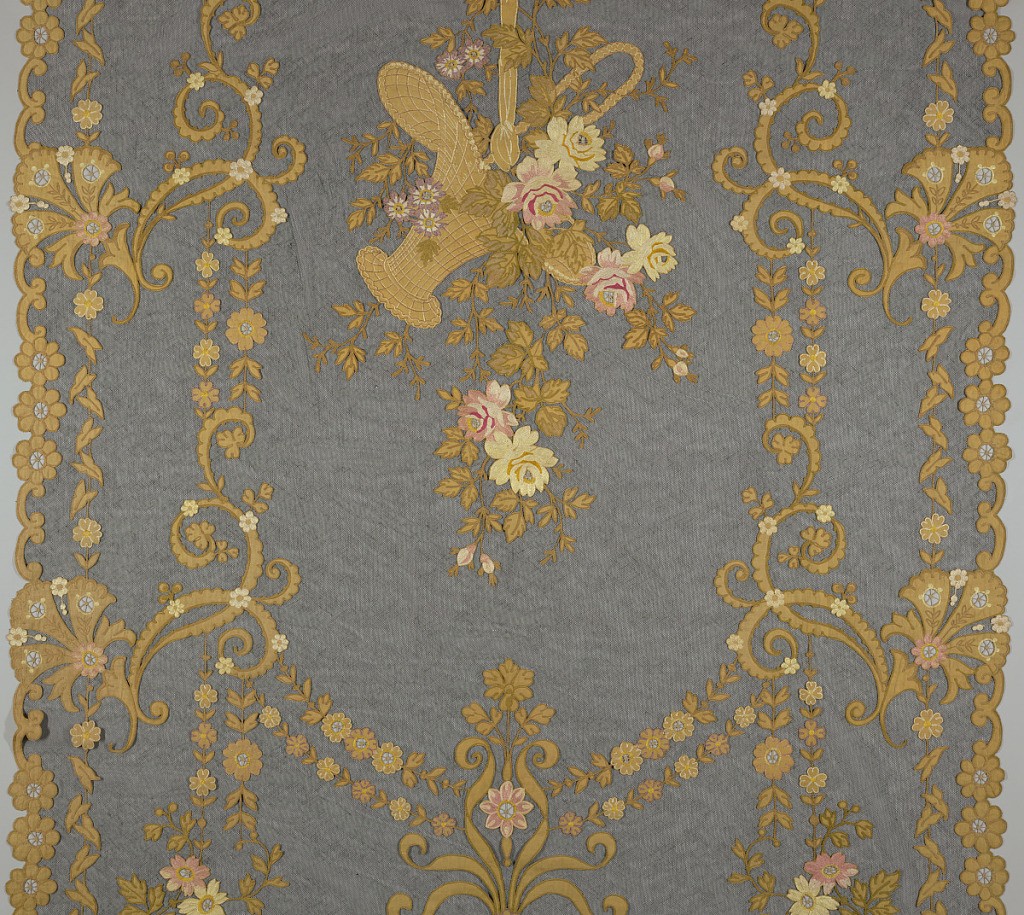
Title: Curtains
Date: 1850–99
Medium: cotton, silk Technique: appliqué on net
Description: Curtain panels of black net with ochre cotton appliqué forming flowers and leaves outlined in chain stitch with tan and light brown silk or covered in chain stitch with white, pale and bright pink, yellow, tan or pale green silks. In center is a large basket with overflowing flowers and leaves suspended on two long ribbons from the top of the curtain. Sides and bottom are scalloped. Some of the centers of the blossoms have been cut out and filled with six threads knotted in the center to form spokes.